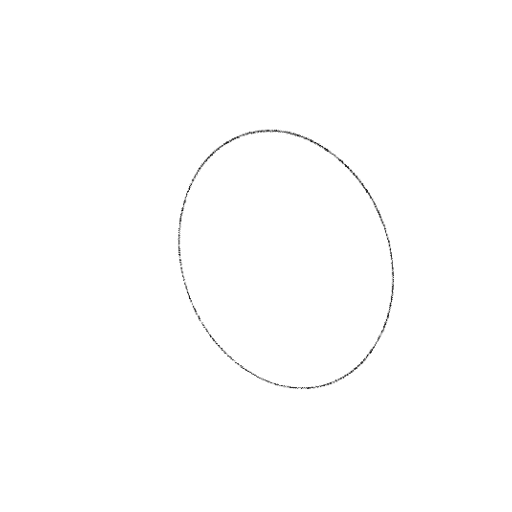
Crossing number: 0